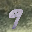
Label: 9